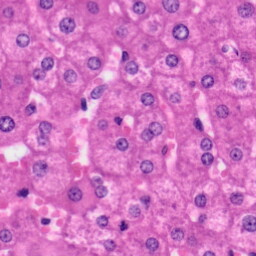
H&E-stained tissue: Liver